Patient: sex M, age 38
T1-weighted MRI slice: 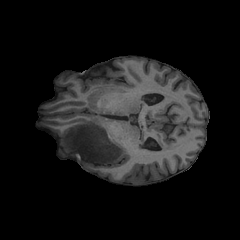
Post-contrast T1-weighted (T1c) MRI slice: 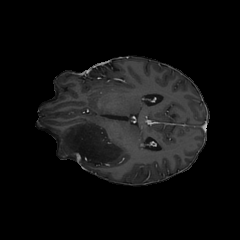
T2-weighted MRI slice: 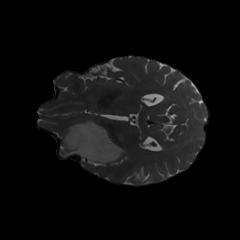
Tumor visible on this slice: yes
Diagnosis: Astrocytoma, IDH-mutant
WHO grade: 3